Interaction volume radius: 10 \u00c5
Interaction volume height: 10 \u00c5
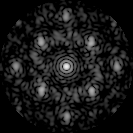
Disorder parameter: 0.3811